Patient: sex M, age 26
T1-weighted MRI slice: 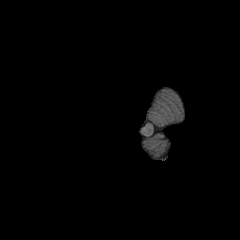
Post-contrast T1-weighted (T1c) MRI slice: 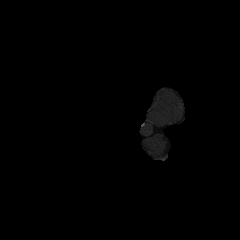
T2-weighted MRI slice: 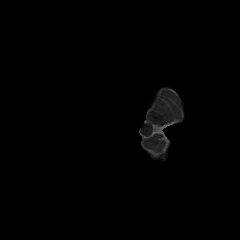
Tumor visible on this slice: no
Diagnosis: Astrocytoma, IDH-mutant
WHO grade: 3